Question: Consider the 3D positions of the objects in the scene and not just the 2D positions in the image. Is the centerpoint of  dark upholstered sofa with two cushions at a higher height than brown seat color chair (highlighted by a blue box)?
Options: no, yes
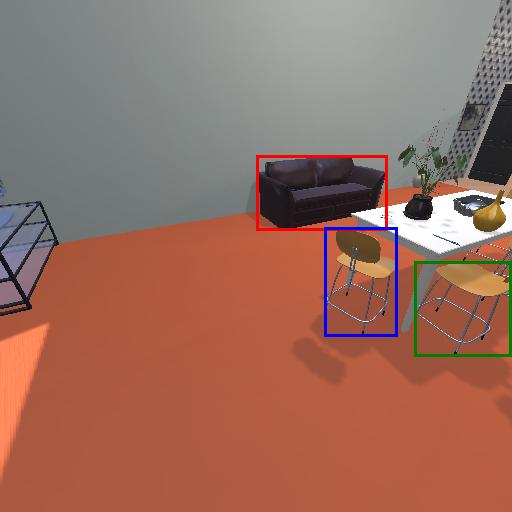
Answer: no